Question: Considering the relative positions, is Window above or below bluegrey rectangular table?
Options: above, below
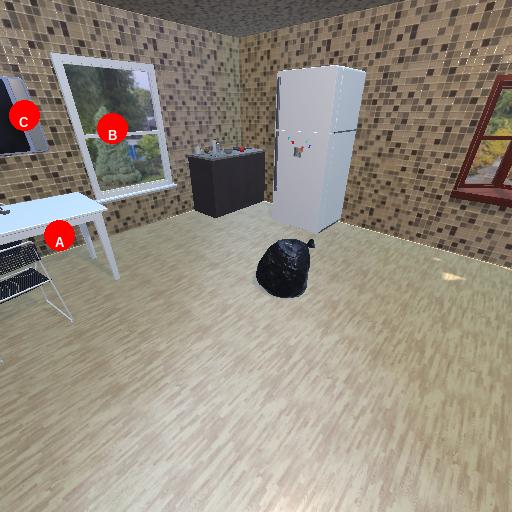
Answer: above